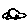
Label: car